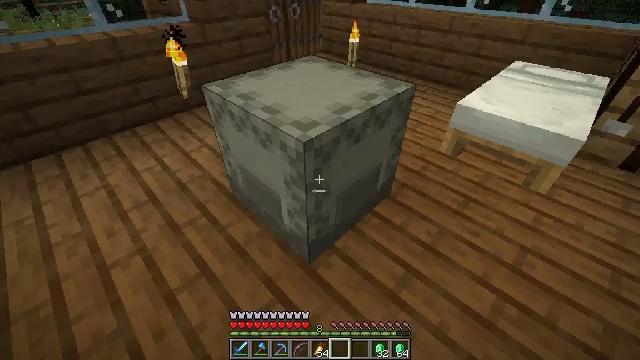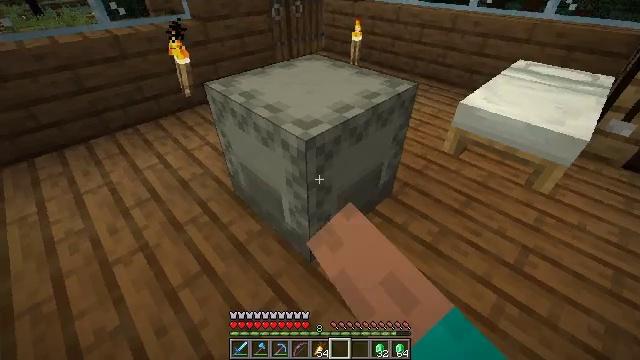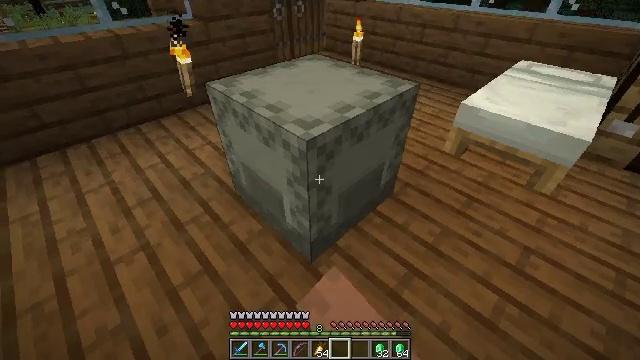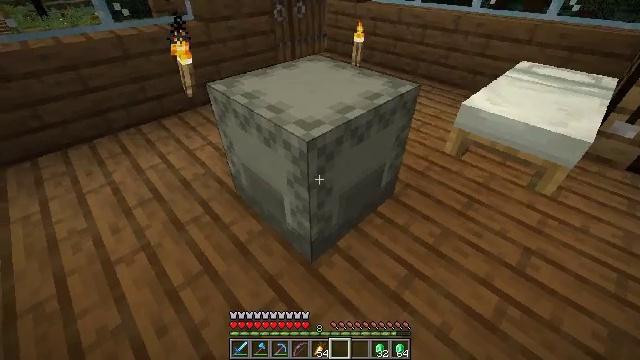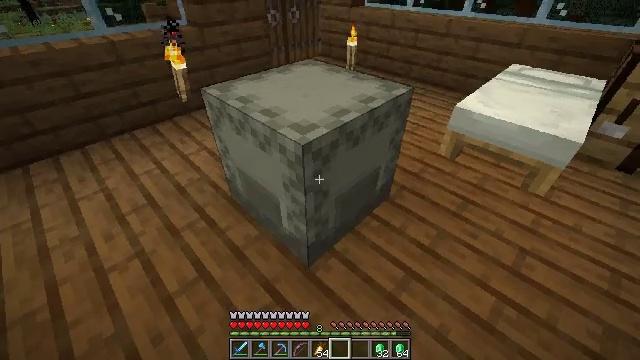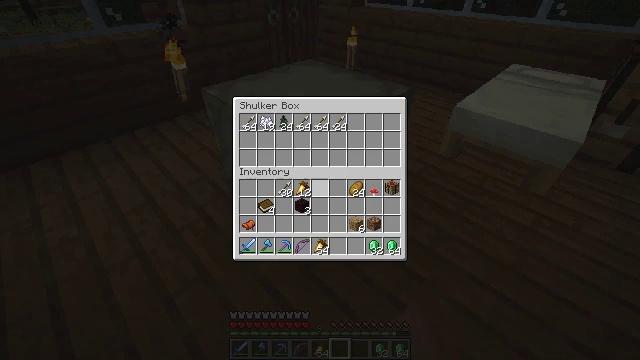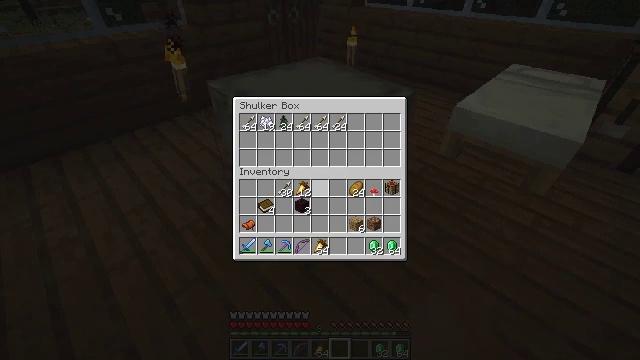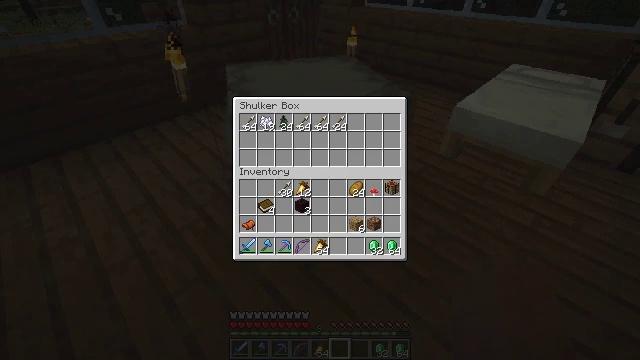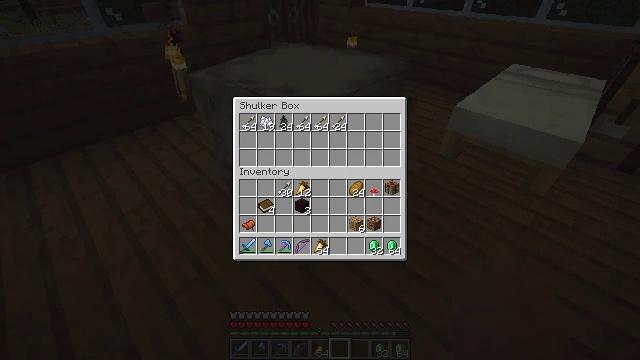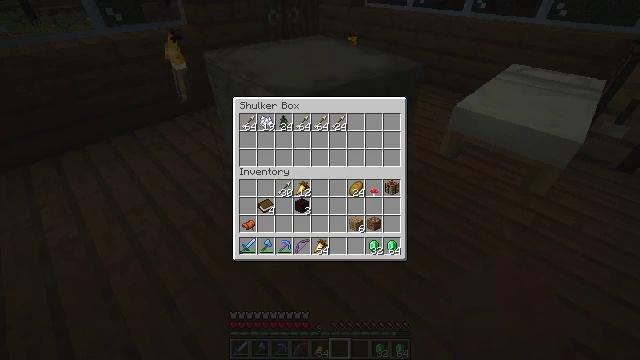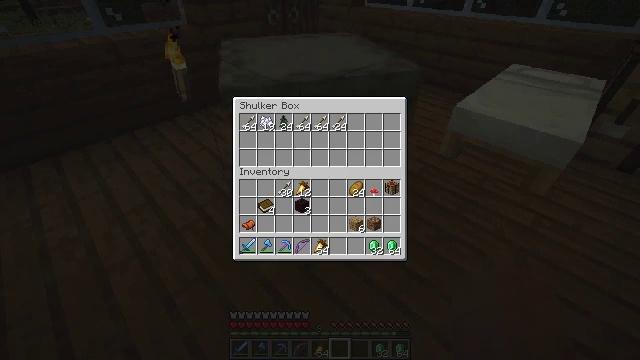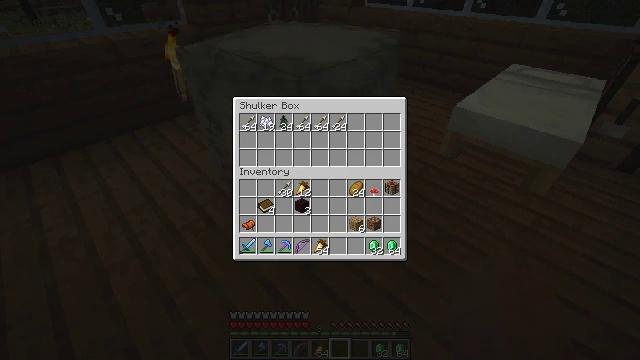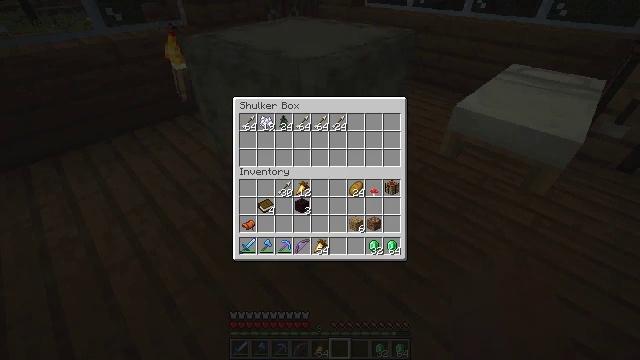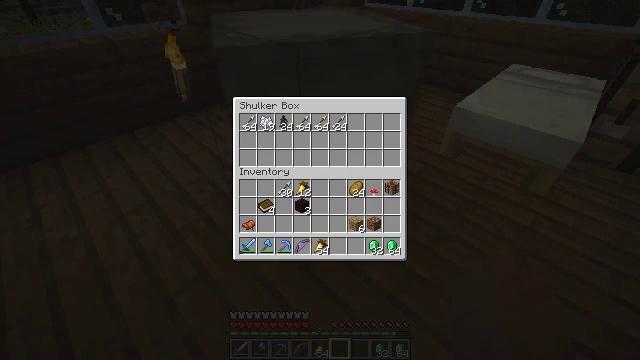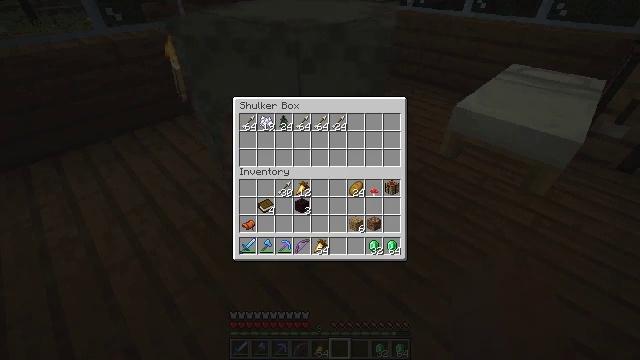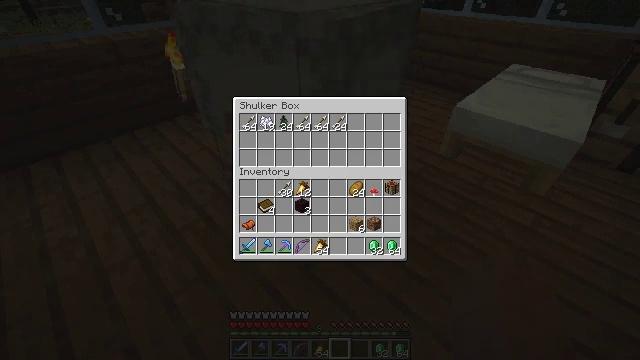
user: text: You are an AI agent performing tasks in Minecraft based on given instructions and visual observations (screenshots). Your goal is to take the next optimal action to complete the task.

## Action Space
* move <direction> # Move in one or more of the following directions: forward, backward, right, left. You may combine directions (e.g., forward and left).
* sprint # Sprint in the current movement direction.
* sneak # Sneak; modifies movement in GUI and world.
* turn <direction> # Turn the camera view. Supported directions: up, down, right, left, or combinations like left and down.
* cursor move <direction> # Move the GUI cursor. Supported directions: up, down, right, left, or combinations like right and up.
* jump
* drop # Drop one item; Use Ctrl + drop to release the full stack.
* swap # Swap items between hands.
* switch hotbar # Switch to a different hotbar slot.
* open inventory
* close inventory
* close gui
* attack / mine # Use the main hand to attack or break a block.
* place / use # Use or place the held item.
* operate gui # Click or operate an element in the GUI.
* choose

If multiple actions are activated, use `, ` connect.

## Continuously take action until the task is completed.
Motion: motion action
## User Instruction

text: Collect the light gray shulker box.
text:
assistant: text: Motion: use / place
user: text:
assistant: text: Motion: use / place
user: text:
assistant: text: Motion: no_op
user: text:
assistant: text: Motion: turn right
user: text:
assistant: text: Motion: open gui
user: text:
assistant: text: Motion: no_op
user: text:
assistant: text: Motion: no_op
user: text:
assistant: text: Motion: no_op
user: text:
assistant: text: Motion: no_op
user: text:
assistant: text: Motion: no_op
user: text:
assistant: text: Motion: no_op
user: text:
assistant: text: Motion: no_op
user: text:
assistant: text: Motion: no_op
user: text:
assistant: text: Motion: no_op
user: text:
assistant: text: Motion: no_op
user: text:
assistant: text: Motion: cursor move left and up
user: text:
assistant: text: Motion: no_op
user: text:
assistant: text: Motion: no_op
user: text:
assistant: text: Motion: no_op
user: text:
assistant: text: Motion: no_op
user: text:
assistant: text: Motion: no_op
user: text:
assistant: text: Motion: close gui
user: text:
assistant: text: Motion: turn right and down, open inventory
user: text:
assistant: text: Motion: no_op
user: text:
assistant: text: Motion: no_op
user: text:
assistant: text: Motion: no_op
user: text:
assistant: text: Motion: switch to hotbar 2
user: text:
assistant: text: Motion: switch to hotbar 2
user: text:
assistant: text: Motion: switch to hotbar 2
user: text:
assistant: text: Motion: switch to hotbar 2